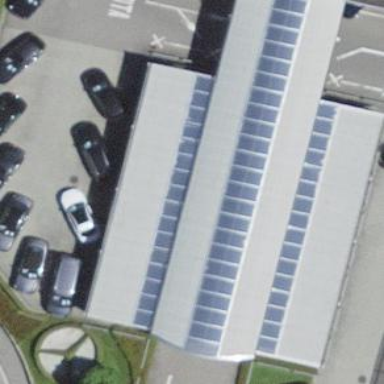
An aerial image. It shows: View of roof of building.